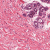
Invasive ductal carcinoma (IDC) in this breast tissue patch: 0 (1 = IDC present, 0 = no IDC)